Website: lowes
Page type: order-tracking
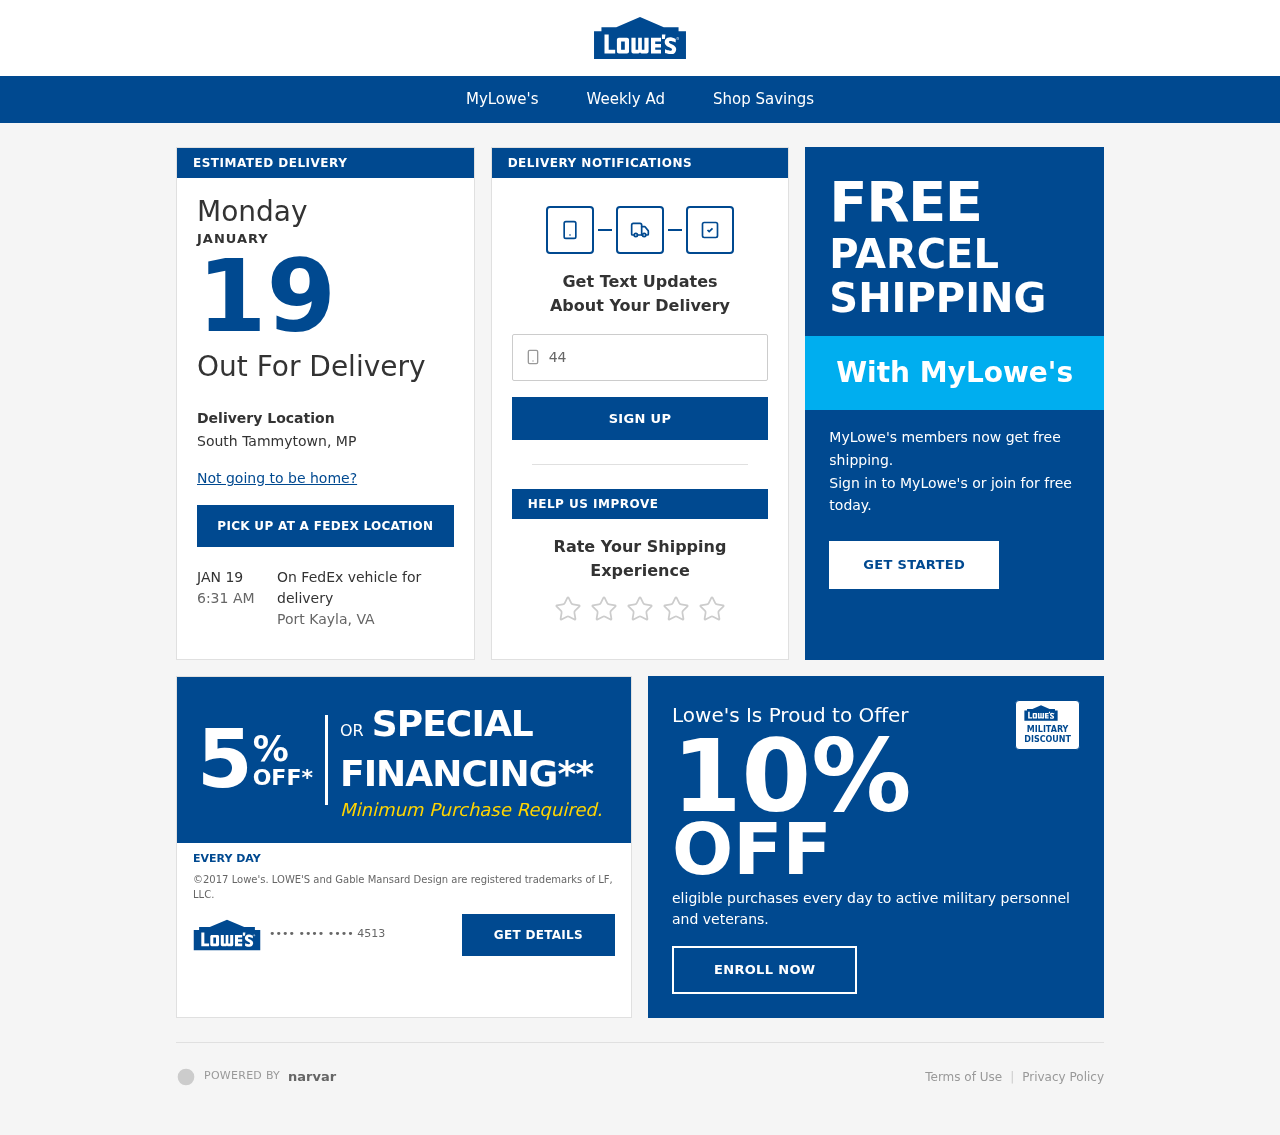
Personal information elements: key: PII_CARD_LAST4
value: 4513
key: PII_PHONE
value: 4493100120
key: PII_CITY_STATE
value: South Tammytown, MP
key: PII_CITY_STATE2
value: Port Kayla, VA
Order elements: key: ORDER_DELIVERY_DATE
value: JAN 19
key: ORDER_DELIVERY_DATE
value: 6:31 AM
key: ORDER_DELIVERY_DATE
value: JANUARY
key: ORDER_DELIVERY_DATE
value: Monday
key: ORDER_DELIVERY_DATE
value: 19